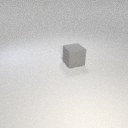
large gray rubber cube